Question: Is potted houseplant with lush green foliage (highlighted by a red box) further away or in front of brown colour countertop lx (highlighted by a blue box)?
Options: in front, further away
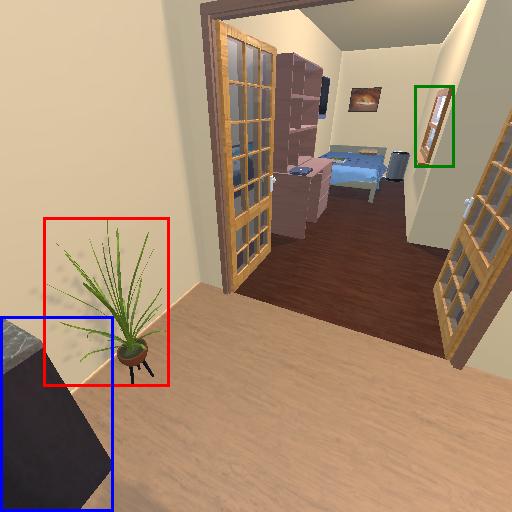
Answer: in front